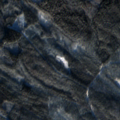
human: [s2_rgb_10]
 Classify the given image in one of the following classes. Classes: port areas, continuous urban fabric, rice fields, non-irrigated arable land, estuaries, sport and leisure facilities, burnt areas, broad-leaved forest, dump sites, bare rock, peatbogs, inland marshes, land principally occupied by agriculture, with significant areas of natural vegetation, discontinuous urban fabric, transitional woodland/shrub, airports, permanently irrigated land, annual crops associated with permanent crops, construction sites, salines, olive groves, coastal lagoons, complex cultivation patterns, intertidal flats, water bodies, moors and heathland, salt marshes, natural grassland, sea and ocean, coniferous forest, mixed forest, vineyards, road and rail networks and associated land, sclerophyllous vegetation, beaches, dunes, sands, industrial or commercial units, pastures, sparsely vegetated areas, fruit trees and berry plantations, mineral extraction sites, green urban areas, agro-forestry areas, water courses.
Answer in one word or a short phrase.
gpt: coniferous forest, mixed forest